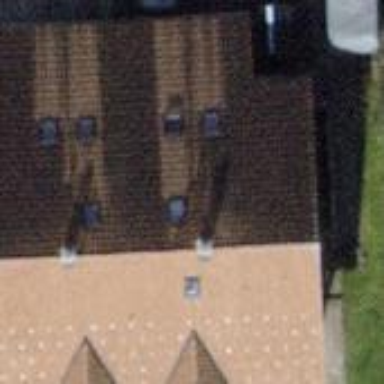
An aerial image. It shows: Semi-detached house with gabled roof.